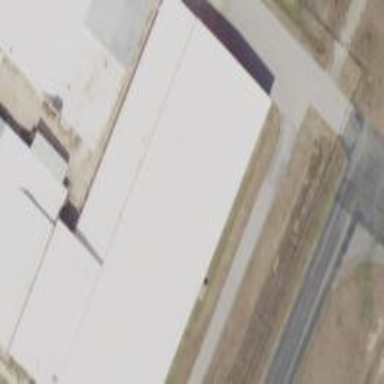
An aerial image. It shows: Industrial building.